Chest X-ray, PA view. Patient: 52 years old, sex F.
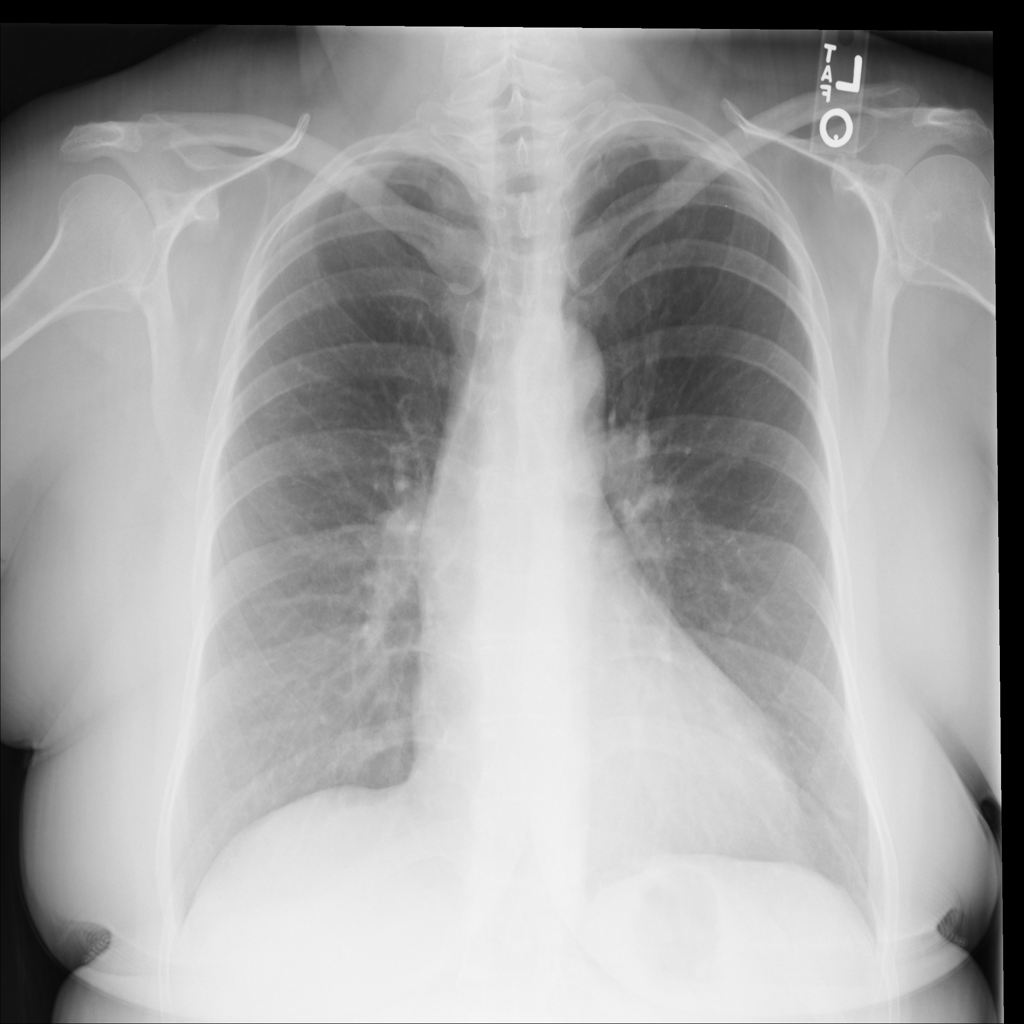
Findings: No Finding